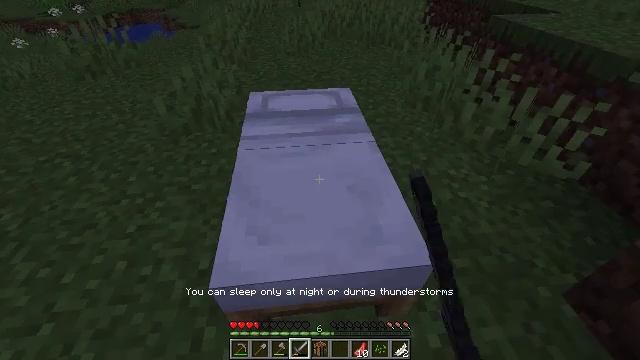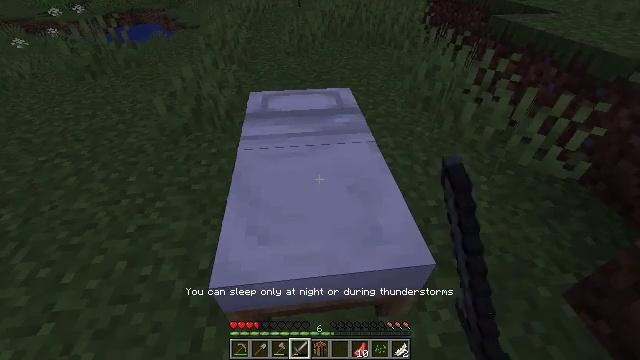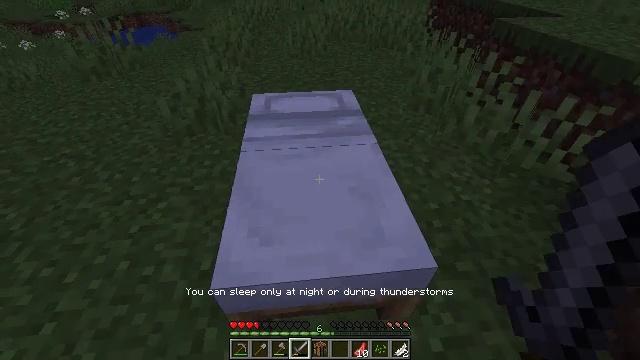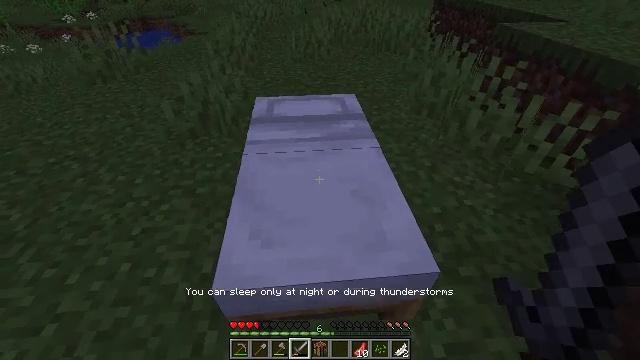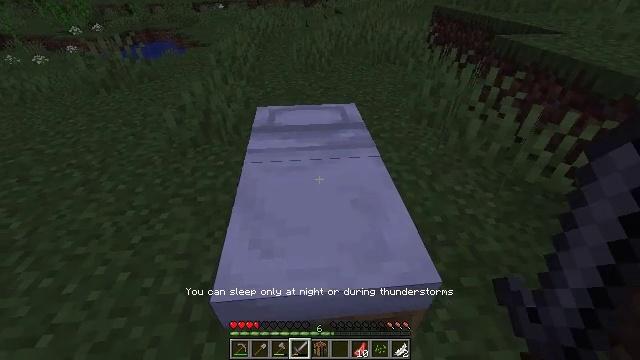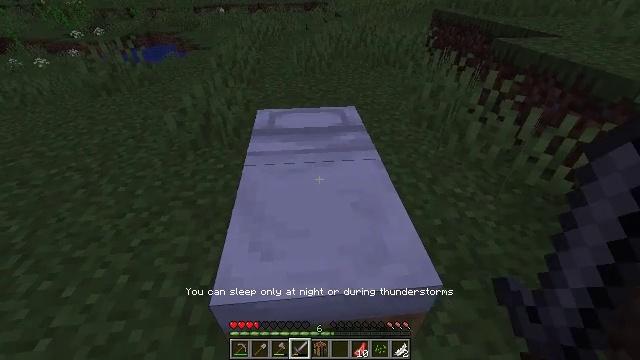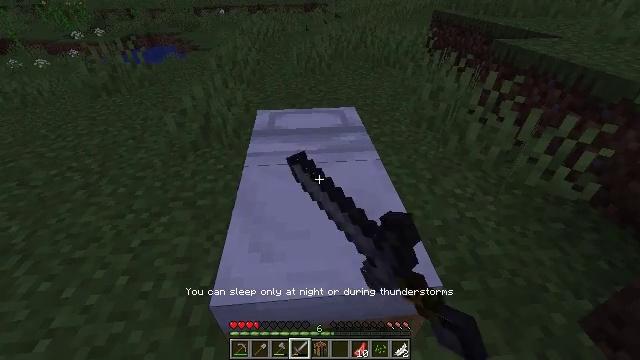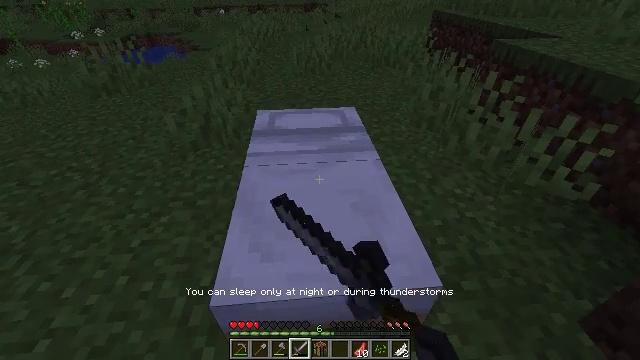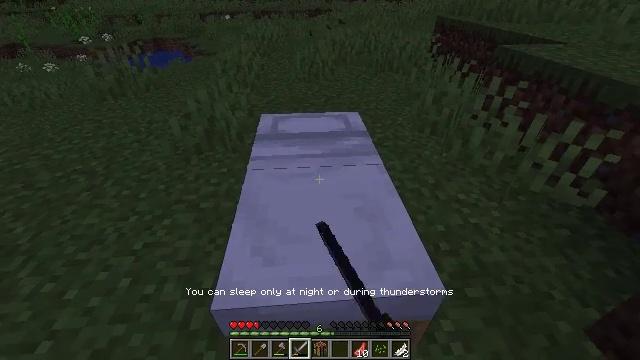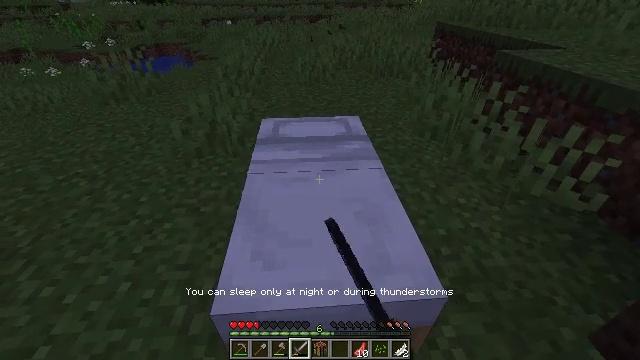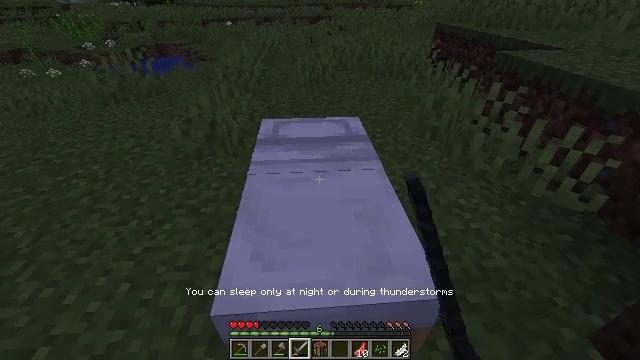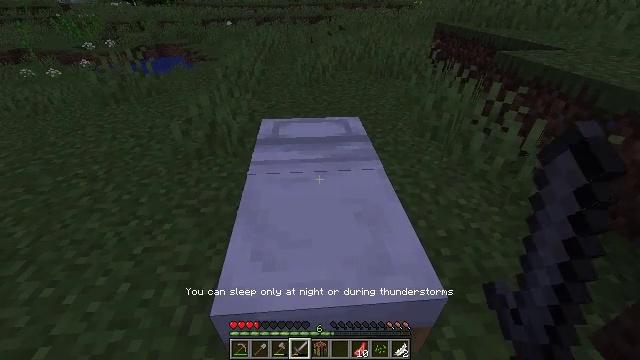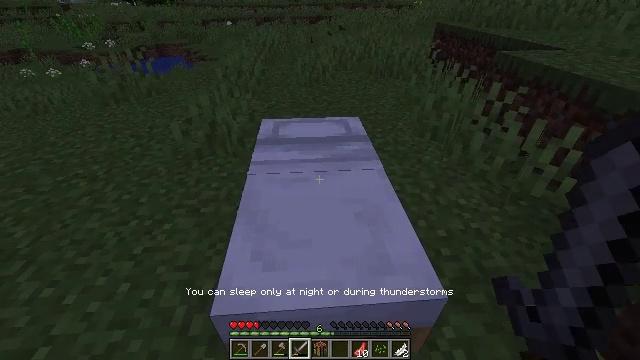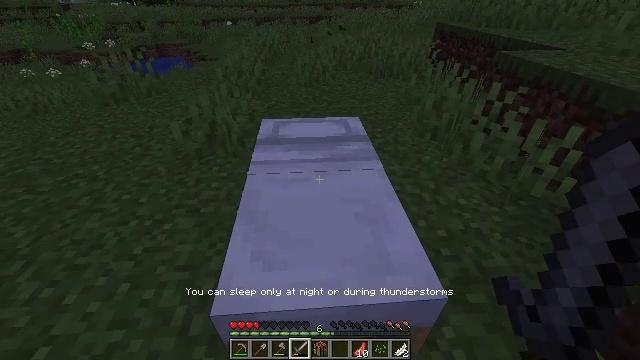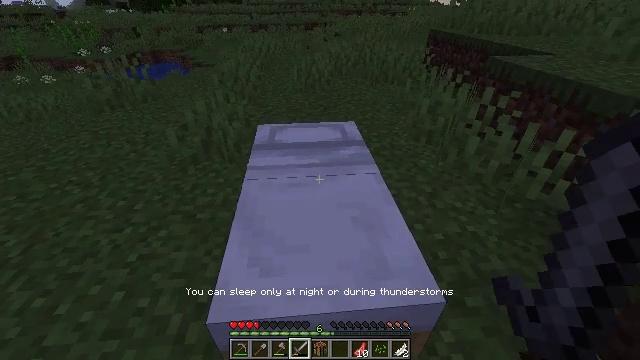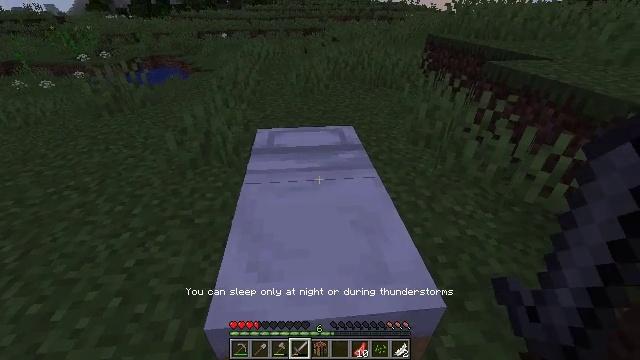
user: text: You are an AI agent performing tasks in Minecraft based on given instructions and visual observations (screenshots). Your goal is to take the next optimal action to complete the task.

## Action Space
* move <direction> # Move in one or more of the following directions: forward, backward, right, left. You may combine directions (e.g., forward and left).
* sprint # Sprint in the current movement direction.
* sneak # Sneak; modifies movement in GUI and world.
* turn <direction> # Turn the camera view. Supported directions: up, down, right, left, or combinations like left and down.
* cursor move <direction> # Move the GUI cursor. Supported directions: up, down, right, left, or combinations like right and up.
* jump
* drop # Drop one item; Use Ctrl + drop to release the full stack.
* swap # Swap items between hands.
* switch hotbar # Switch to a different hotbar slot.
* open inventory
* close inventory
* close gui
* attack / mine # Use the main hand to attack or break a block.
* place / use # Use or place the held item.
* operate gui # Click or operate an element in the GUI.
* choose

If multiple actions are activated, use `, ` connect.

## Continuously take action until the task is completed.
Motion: motion action
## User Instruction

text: Attack the white bed to collect it.
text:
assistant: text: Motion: use / place
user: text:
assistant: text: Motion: use / place
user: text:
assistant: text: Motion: use / place
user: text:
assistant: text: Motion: turn up
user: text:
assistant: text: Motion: no_op
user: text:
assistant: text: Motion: use / place
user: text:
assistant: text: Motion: use / place
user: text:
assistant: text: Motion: use / place
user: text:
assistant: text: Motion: use / place
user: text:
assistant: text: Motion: no_op
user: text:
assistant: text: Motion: use / place
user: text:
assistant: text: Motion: use / place
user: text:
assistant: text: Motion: use / place
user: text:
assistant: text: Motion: turn up
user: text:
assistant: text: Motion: no_op
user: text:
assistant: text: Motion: turn left
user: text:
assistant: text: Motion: no_op
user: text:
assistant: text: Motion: no_op
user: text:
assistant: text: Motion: no_op
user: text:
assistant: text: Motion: no_op
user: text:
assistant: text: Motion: no_op
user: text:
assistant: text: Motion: no_op
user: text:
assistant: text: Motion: move left
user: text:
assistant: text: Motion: move left
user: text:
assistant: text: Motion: move back and move left, turn right
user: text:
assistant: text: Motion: move back and move left, turn right
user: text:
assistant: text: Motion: move back and move left
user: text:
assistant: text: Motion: move back and move left
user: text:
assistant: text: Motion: move back and move left
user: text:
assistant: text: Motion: move back and move left, turn right